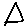
Label: triangle